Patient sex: F
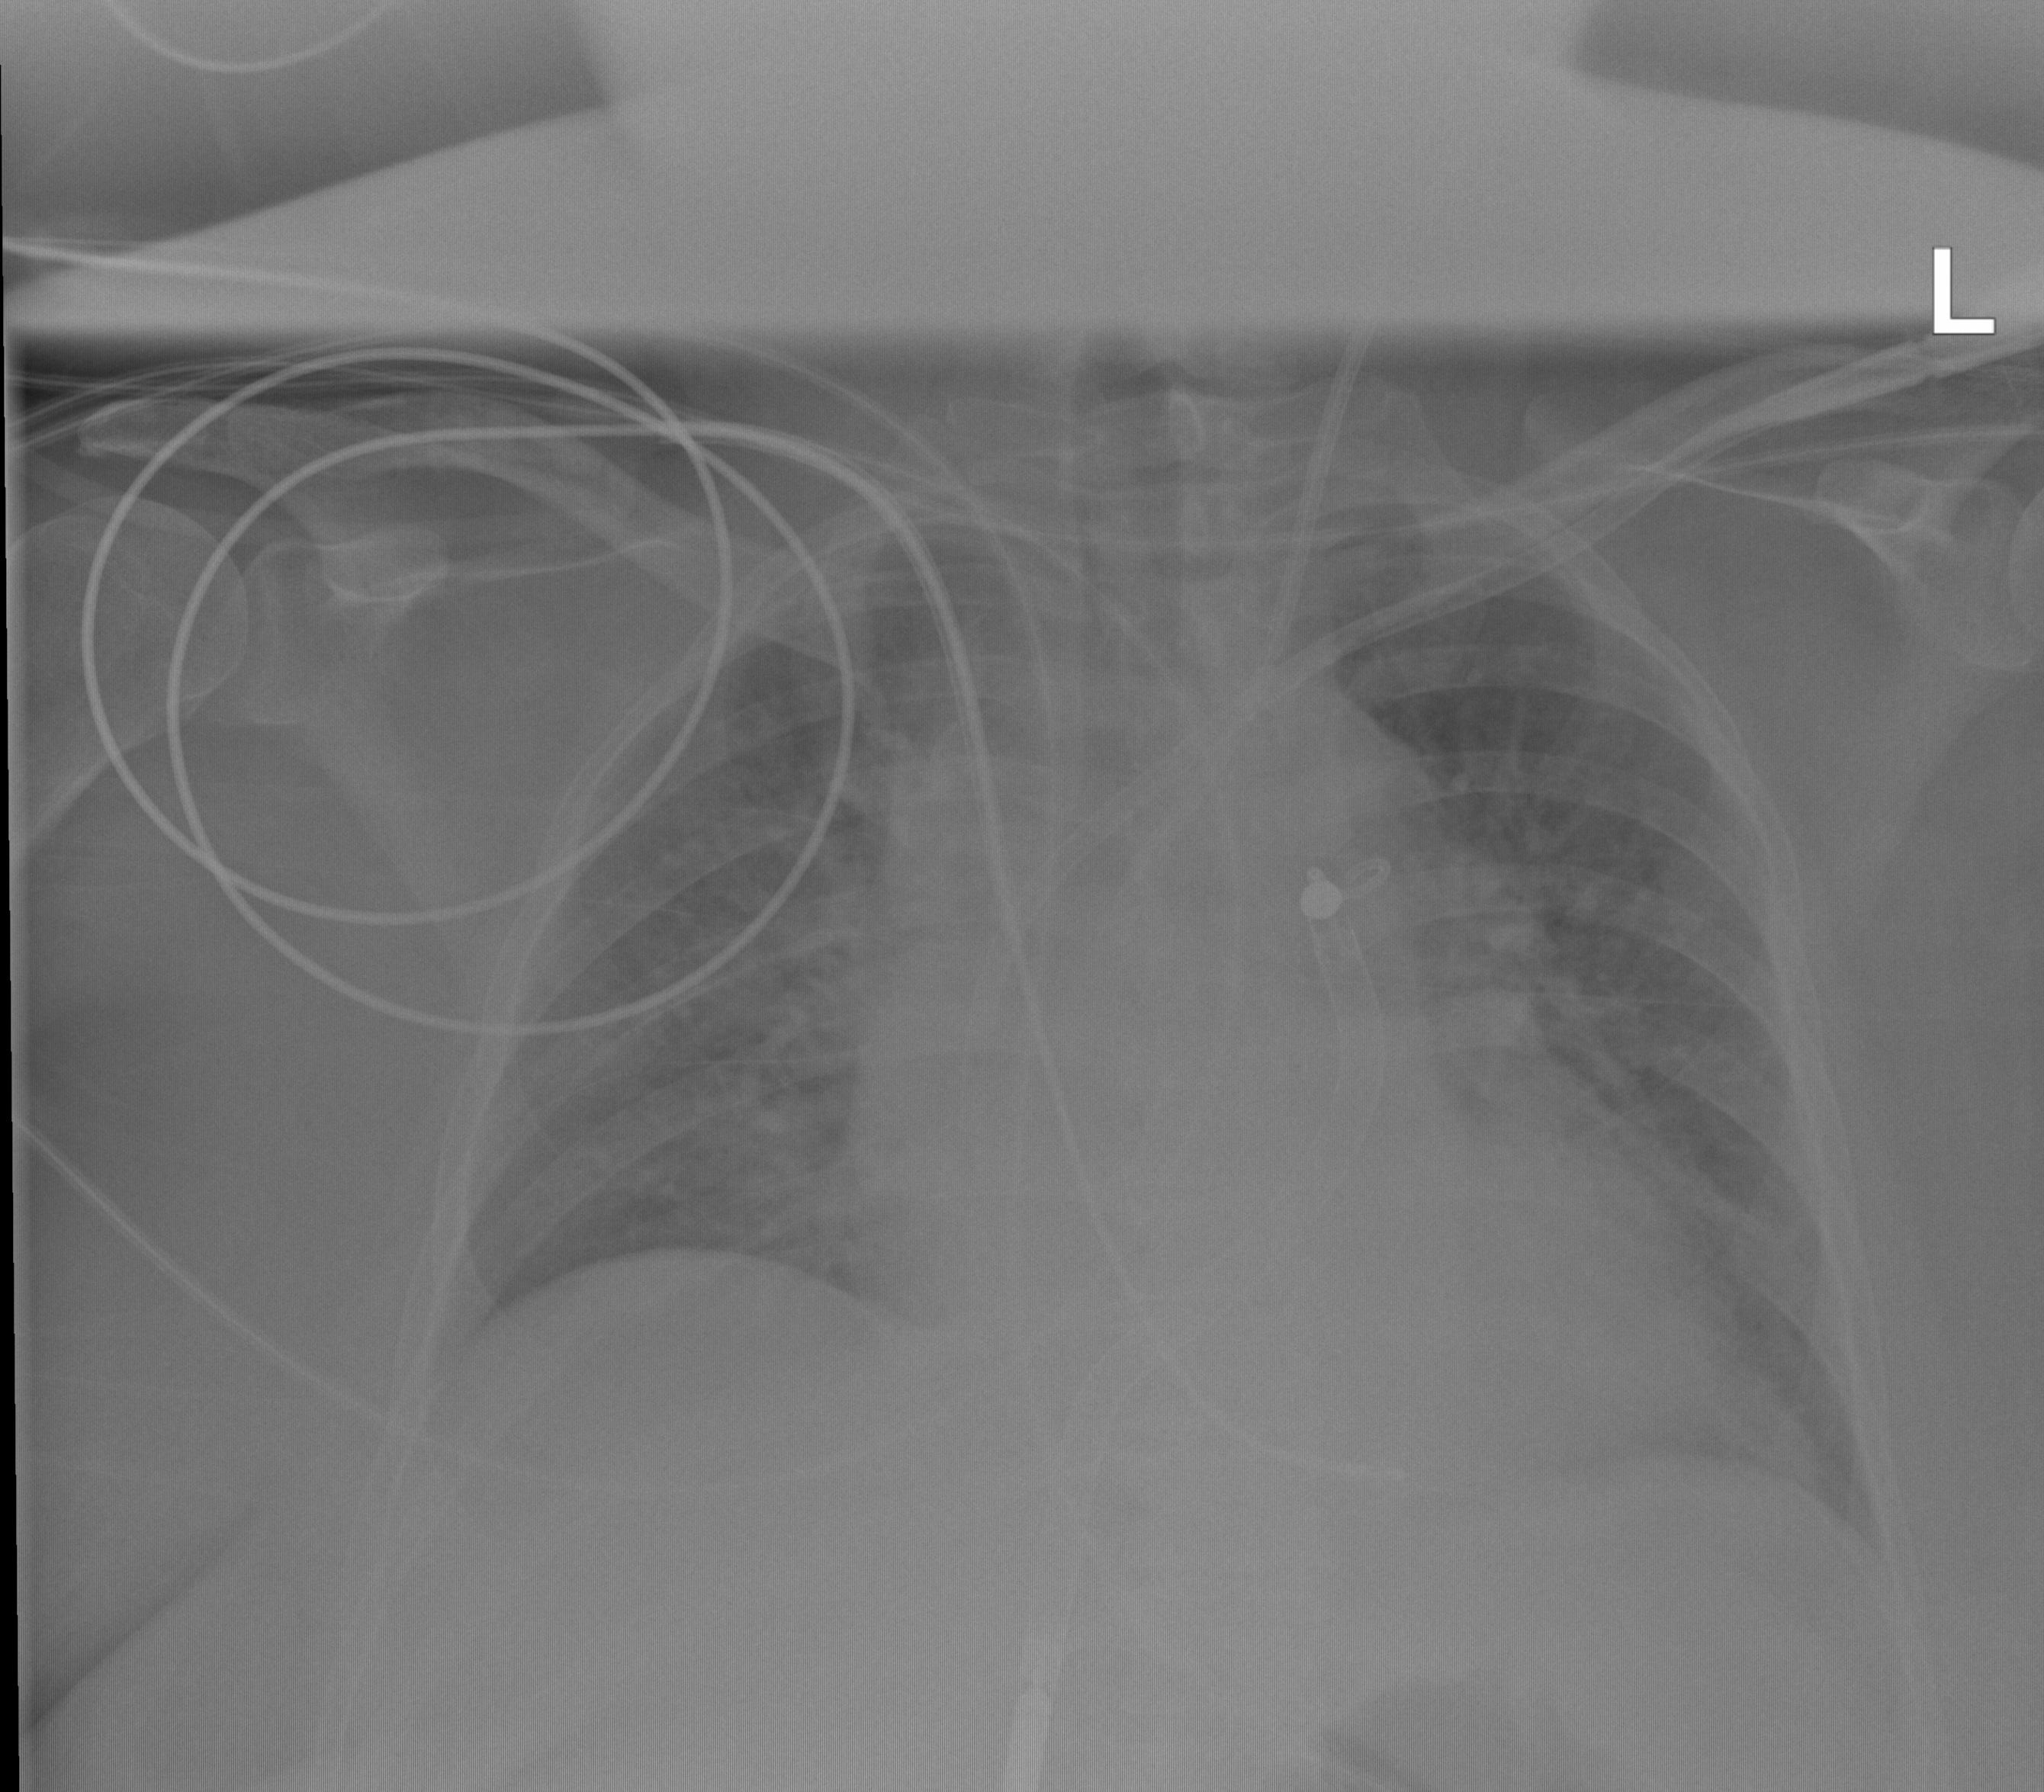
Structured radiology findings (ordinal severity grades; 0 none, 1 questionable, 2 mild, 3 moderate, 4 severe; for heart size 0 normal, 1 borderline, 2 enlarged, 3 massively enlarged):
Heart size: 2
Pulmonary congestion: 2
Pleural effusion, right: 0
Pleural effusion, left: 0
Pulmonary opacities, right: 0
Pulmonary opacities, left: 2
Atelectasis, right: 0
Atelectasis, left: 2